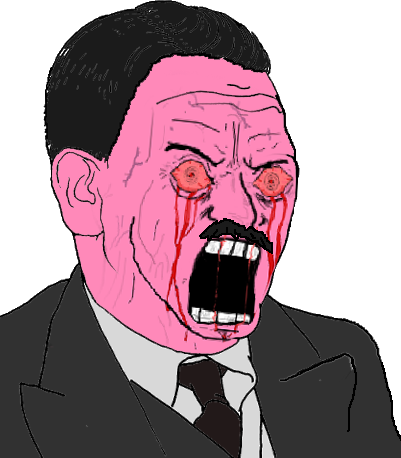
Label: 5_Rage